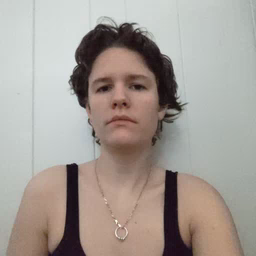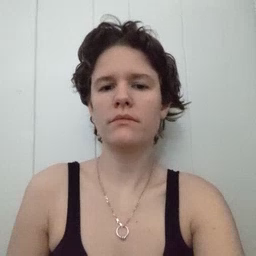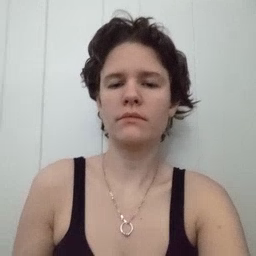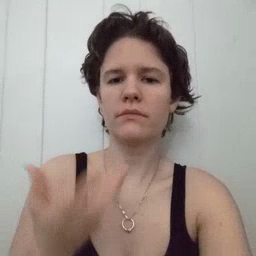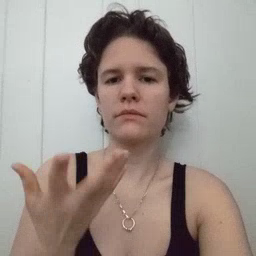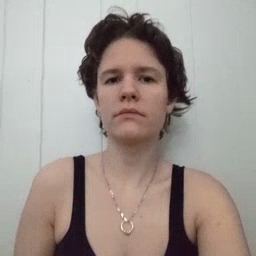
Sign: many